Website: slack
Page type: stored-credit-cards
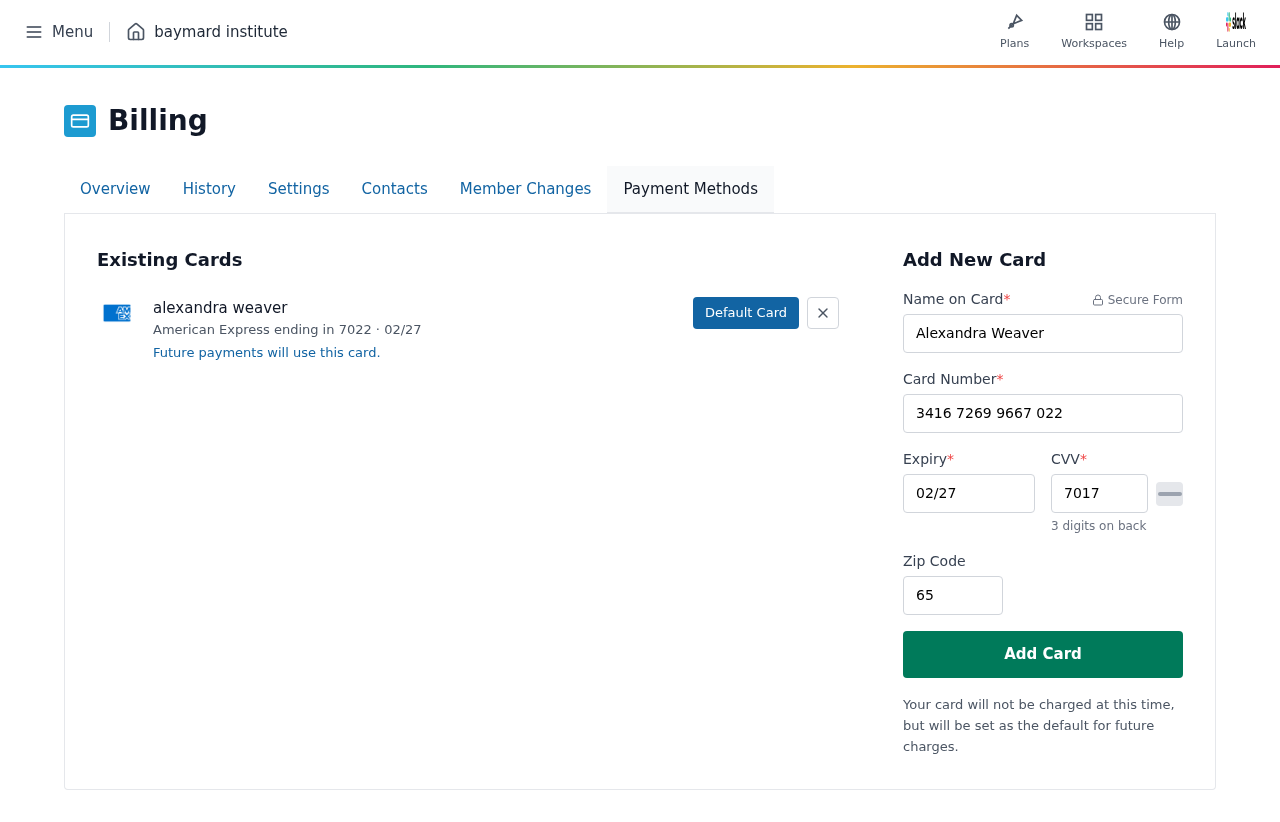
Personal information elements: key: PII_CARD_CVV
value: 7017
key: PII_CARD_EXPIRY
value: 02/27
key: PII_CARD_EXPIRY_MONTH
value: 02
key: PII_CARD_EXPIRY_YEAR
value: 27
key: PII_CARD_LAST4
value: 7022
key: PII_CARD_NUMBER
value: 3416 7269 9667 022
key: PII_CARD_TYPE
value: American Express
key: PII_FULLNAME
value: alexandra weaver
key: PII_FULLNAME
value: Alexandra Weaver
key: PII_POSTCODE
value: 65316